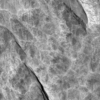
Label: not_dusty